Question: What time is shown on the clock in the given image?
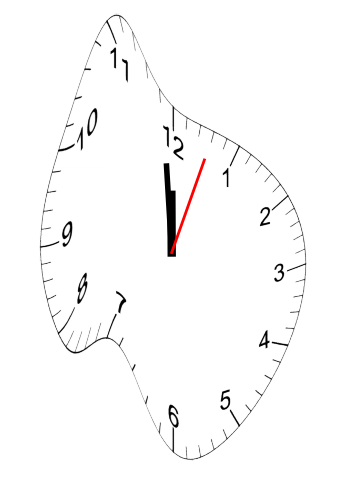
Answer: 11:59:03